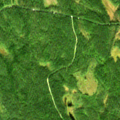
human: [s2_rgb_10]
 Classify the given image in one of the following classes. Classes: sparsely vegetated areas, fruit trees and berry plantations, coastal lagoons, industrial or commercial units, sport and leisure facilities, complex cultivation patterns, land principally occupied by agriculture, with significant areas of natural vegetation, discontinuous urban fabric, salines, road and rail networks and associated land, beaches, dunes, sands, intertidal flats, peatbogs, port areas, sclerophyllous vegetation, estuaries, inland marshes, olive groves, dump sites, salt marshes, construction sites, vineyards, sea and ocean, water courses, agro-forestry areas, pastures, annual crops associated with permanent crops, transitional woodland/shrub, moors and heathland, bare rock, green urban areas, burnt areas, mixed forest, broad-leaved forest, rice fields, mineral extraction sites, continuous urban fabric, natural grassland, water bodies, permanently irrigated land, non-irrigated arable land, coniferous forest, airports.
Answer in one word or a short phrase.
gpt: coniferous forest, mixed forest